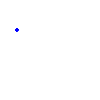
Particle: proton